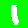
Digit: 1